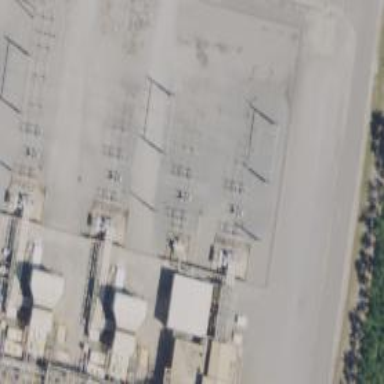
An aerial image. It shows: Switch used for power control.